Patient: sex M, age 29
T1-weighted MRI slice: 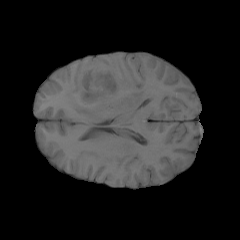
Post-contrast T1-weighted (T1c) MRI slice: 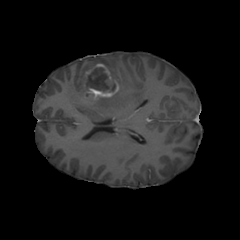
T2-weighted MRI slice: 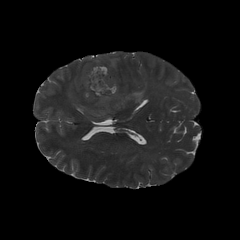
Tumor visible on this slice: yes
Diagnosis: Glioblastoma, IDH-wildtype
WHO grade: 4